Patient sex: F
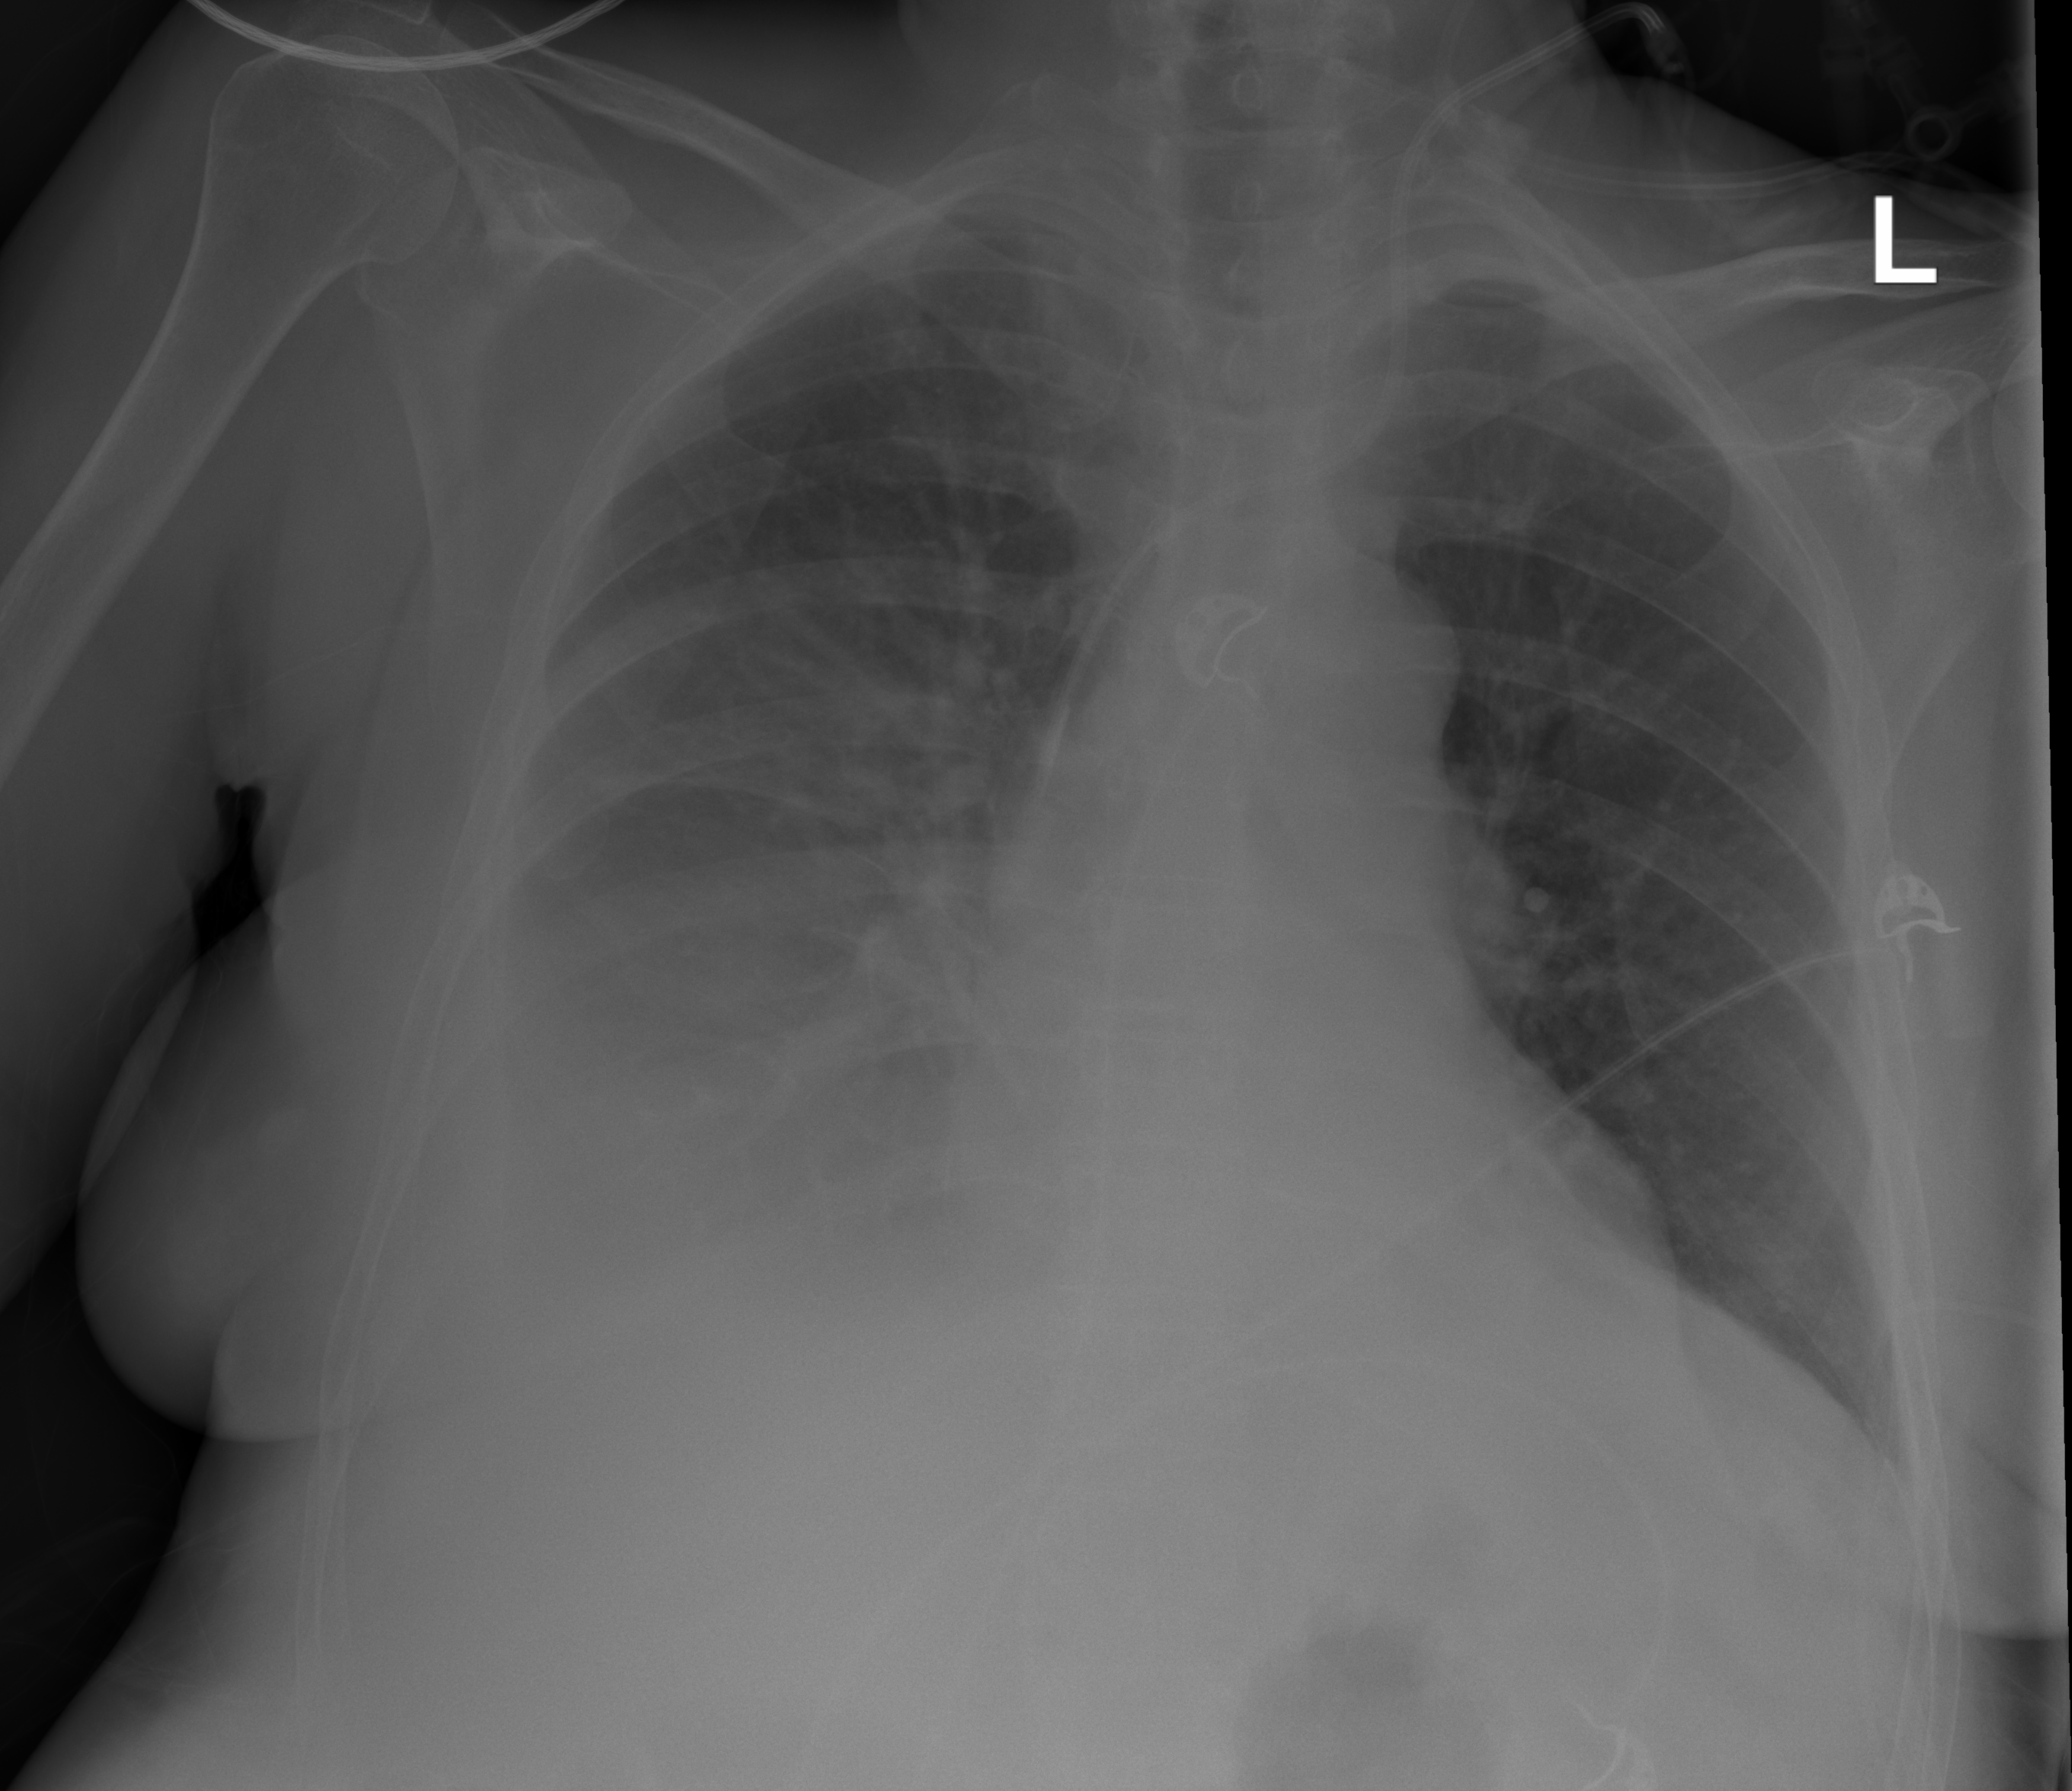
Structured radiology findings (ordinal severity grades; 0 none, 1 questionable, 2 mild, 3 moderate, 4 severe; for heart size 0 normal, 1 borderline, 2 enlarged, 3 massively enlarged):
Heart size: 0
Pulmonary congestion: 0
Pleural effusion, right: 3
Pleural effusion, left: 0
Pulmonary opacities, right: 0
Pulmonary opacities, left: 0
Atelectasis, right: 3
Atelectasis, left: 0